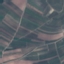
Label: PermanentCrop